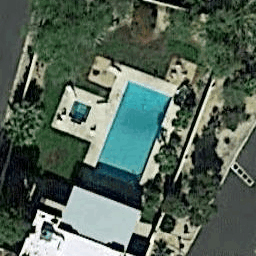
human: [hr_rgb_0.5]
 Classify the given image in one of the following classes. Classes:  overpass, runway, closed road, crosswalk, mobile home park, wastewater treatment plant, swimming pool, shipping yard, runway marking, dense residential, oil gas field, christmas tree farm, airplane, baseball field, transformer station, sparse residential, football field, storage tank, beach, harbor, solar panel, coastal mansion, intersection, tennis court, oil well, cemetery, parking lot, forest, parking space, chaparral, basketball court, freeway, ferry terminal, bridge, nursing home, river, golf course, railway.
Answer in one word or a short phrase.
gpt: swimming pool